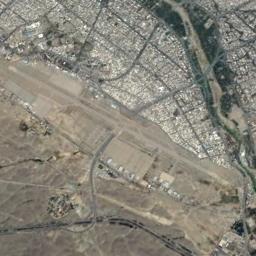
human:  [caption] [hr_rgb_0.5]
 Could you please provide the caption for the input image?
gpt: There is an airport between bare land and many buildings .

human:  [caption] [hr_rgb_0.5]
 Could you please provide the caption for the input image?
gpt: This airport has only one runway, And its color is white .

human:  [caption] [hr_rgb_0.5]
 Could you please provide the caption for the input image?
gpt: A complex airport sandwiched between urban settlements and large brown tracts .

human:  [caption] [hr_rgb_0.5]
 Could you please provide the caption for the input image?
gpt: An airport with some runways and an open area in the vacant lot and dense residential areas with a river beside .

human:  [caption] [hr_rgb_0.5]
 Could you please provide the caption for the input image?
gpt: The airport has many roads of different lengths .